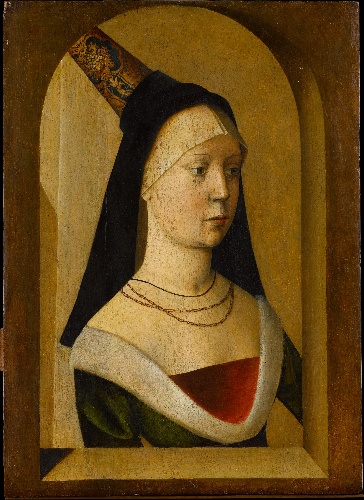
Title: Portrait of a Woman
Artist: Netherlandish or French
Date: ca. 1470–80
Object type: Painting
Classification: Paintings
Medium: Oil on oak panel
Culture: Franco-Flemish
Dimensions: 22 5/8 x 16 3/8 in. (57.5 x 41.6 cm)
Department: Robert Lehman Collection
Credit line: Robert Lehman Collection, 1975
Accession year: 1975
Repository: Metropolitan Museum of Art, New York, NY
Tags: Portraits|Women